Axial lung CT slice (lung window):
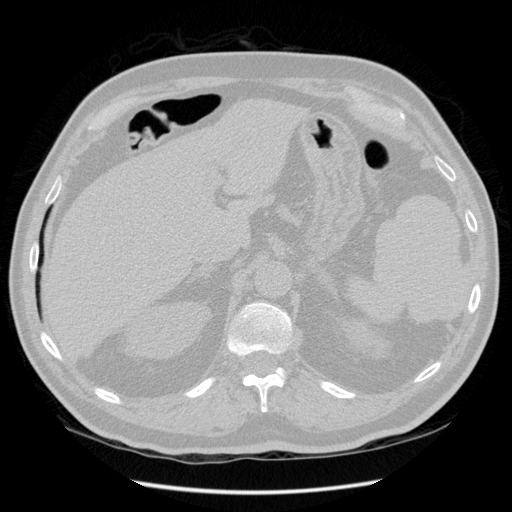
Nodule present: no